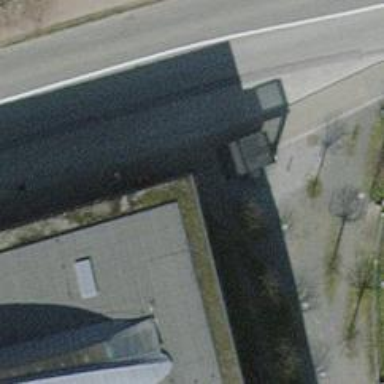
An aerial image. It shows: Bus stop with sheltered platform for public transport.